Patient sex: M
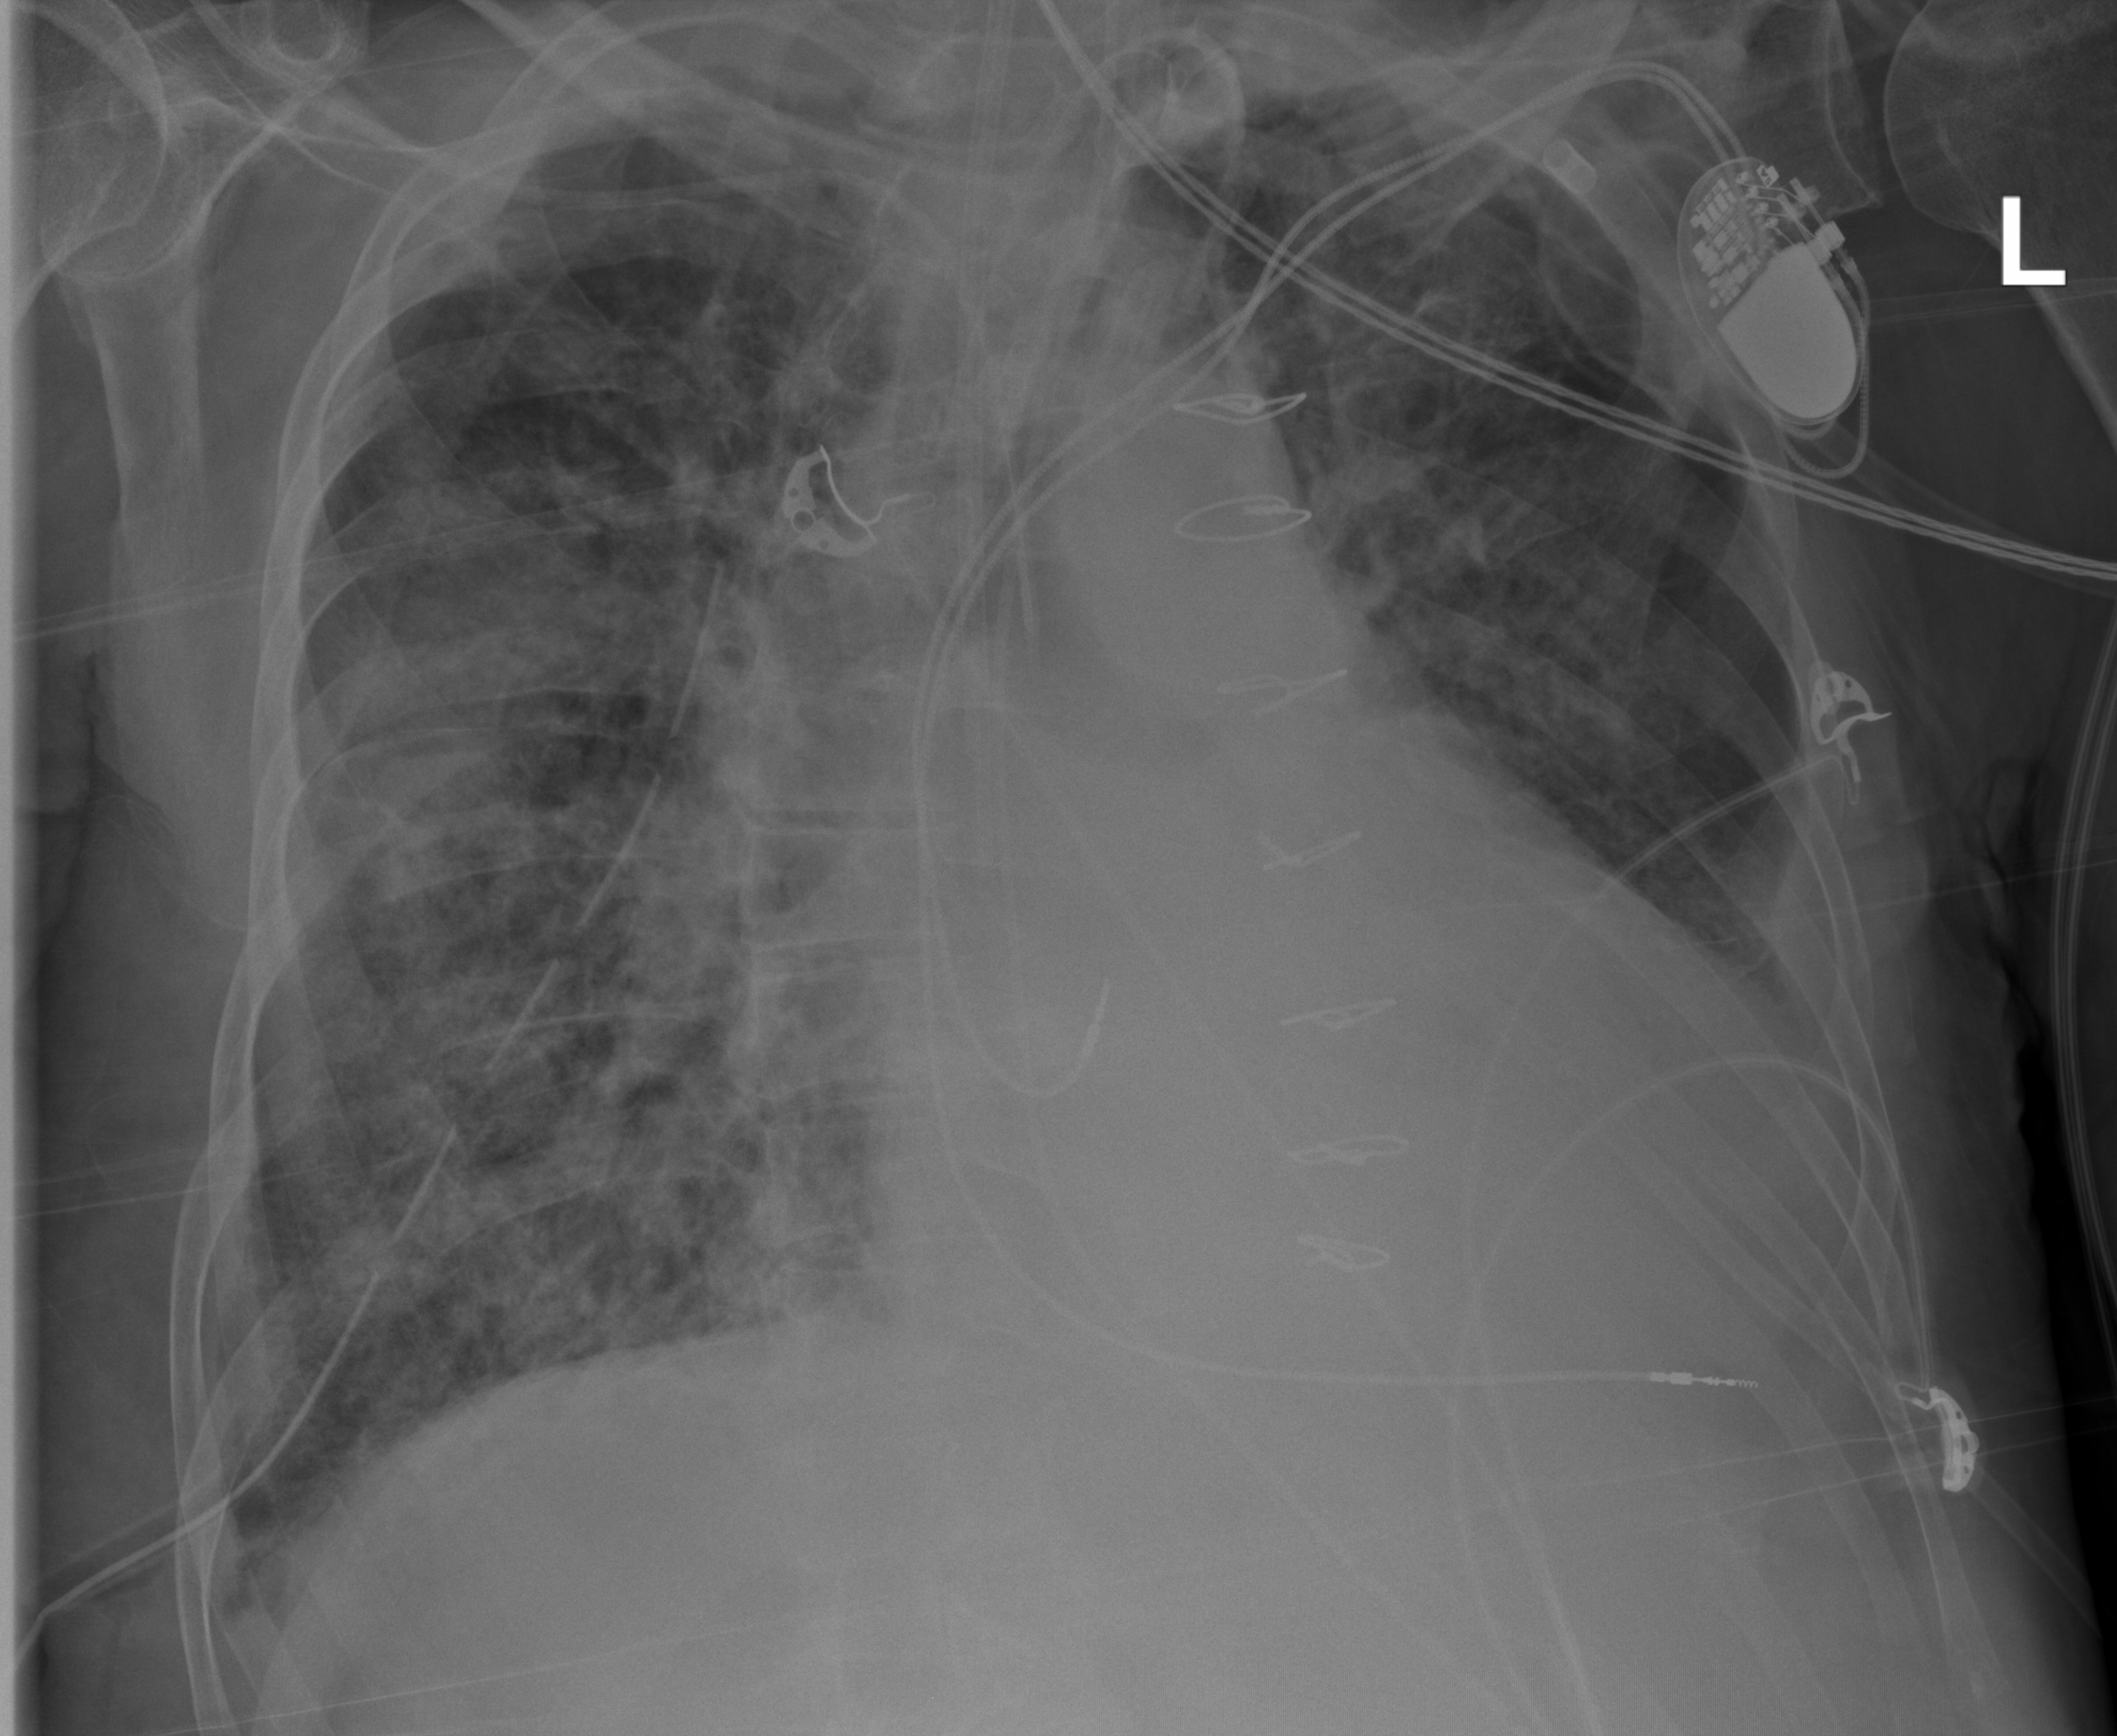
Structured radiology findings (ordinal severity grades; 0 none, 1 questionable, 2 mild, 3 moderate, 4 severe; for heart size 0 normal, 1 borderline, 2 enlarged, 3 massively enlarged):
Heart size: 2
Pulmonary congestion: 1
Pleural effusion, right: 2
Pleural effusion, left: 2
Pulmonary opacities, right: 3
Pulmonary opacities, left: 2
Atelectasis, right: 2
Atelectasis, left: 2